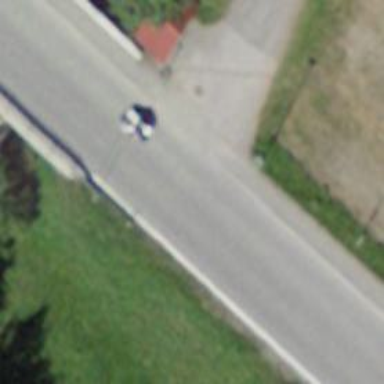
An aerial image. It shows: Tertiary road with asphalt surface.